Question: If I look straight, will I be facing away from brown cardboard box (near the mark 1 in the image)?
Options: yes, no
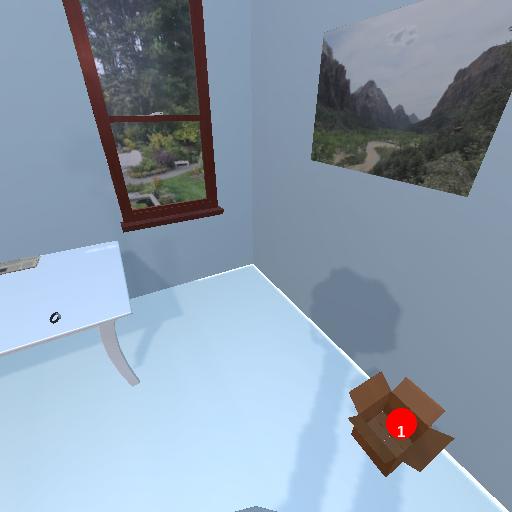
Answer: yes